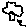
Label: tree